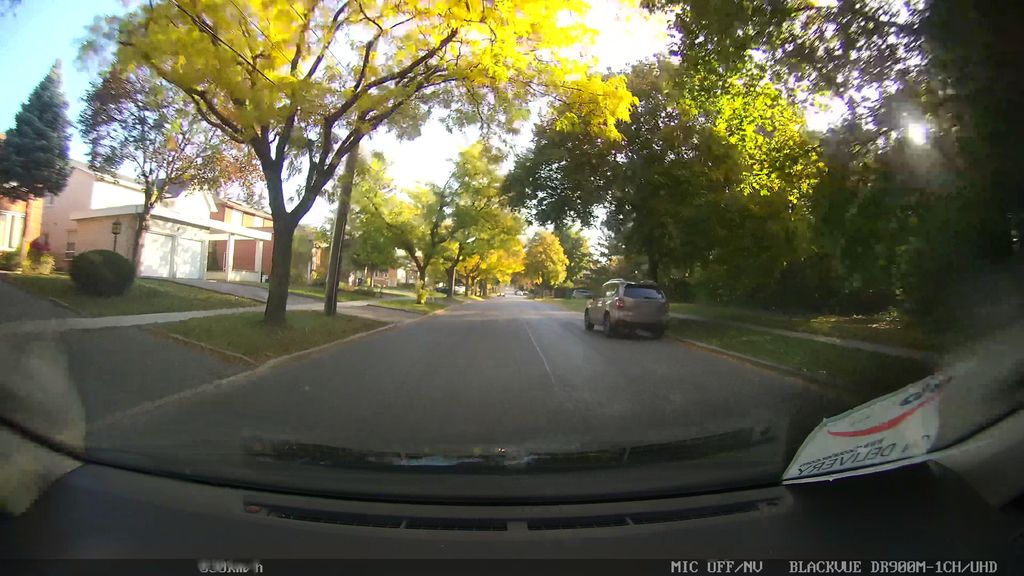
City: toronto